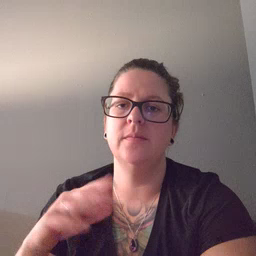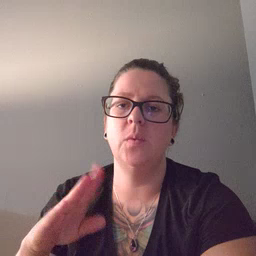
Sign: open